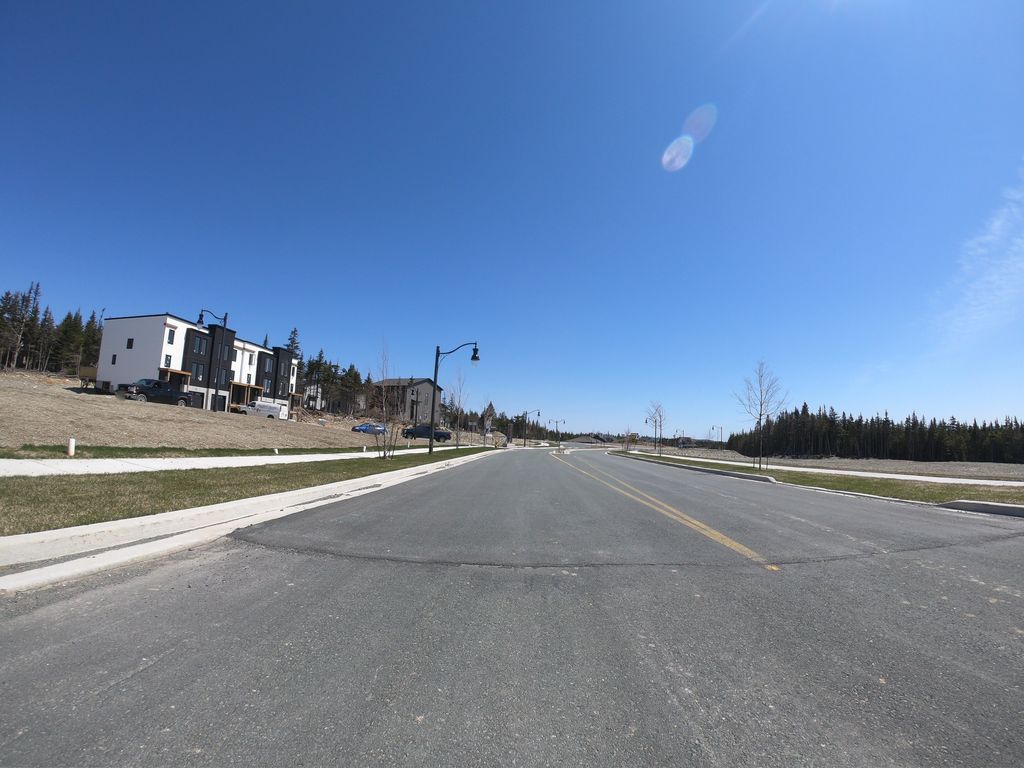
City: st_johns